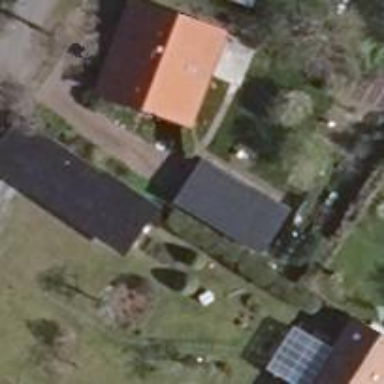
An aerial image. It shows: Garage.